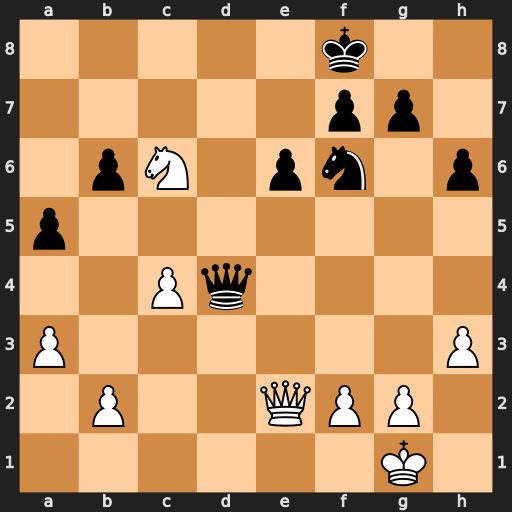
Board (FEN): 5k2/5pp1/1pN1pn1p/p7/2Pq4/P6P/1P2QPP1/6K1
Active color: w
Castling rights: -
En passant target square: -
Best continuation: Nxd4